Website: home-depot
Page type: address-validator
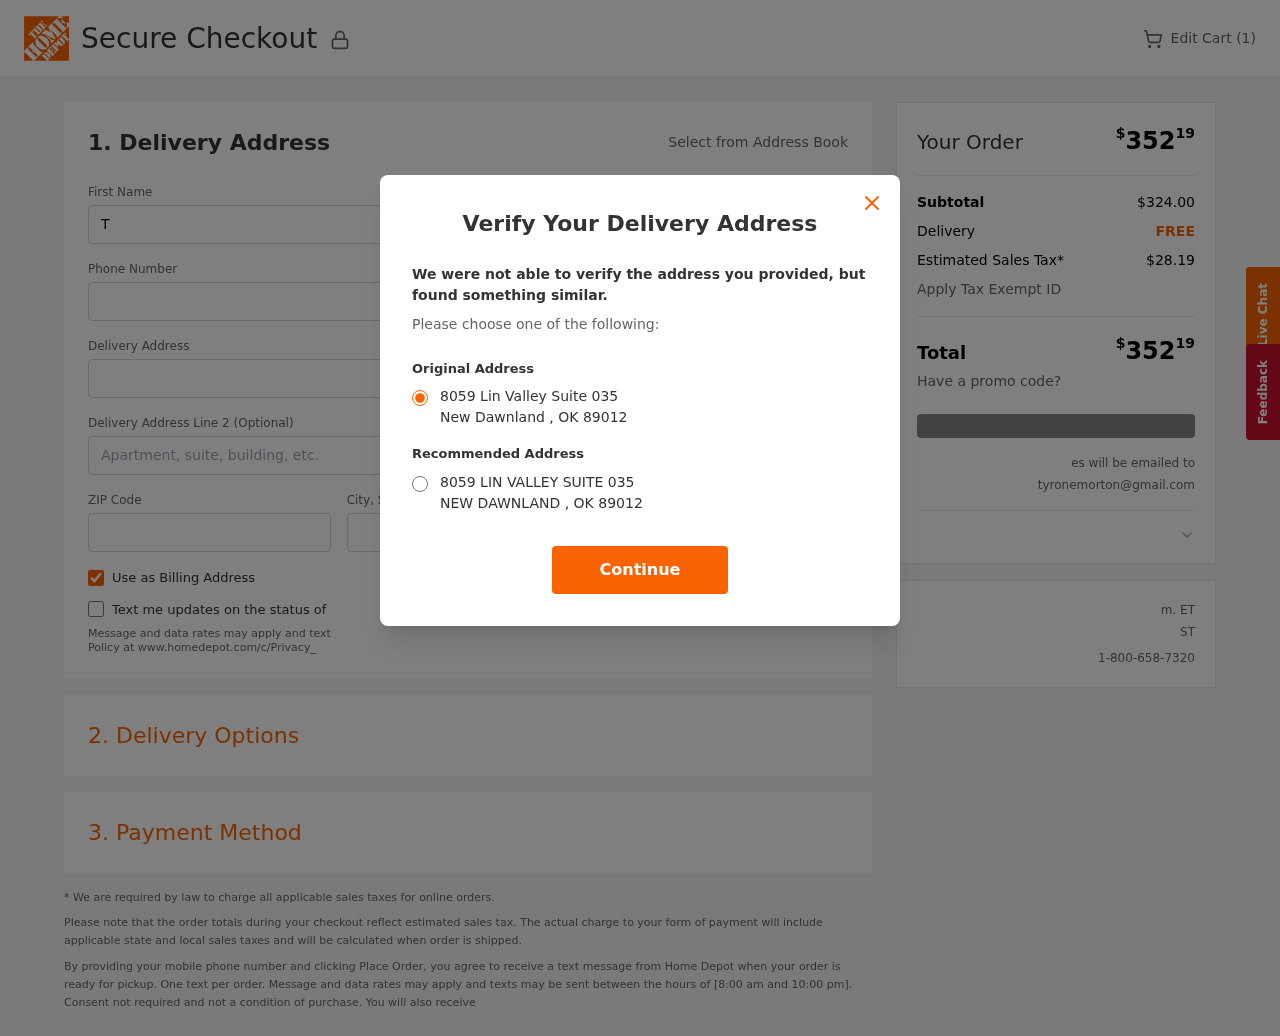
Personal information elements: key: PII_CITY
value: New Dawnland
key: PII_EMAIL
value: tyronemorton@gmail.com
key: PII_POSTCODE
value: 89012
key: PII_STATE_ABBR
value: OK
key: PII_STREET
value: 8059 Lin Valley Suite 035
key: PII_FIRSTNAME
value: Tyrone
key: PII_LASTNAME
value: Morton
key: PII_PHONE
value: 9023008474
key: PII_STREET2
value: Apt. 028
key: PII_CITY_STATE
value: New Dawnland, OK
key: PII_STREET_ALT
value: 8059 LIN VALLEY SUITE 035
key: PII_CITY_ALT
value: NEW DAWNLAND
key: PII_STATE_ABBR2
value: OK
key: PII_POSTCODE_FULL
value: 89012
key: PII_POSTCODE_NUMERIC
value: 89012
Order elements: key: ORDER_NUM_ITEMS
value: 1
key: ORDER_TOTAL
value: $35219
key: ORDER_SUBTOTAL
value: $324.00
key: ORDER_SHIPPING_COST
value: FREE
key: ORDER_TAX
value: $28.19